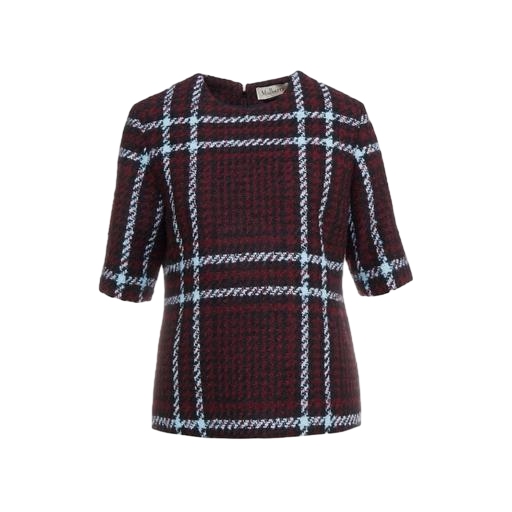
red maison kitsunã© women's check, red magnolia tunic plaid burgundy, red seraphina plaid-print blouse, white background